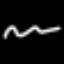
Label: squiggle